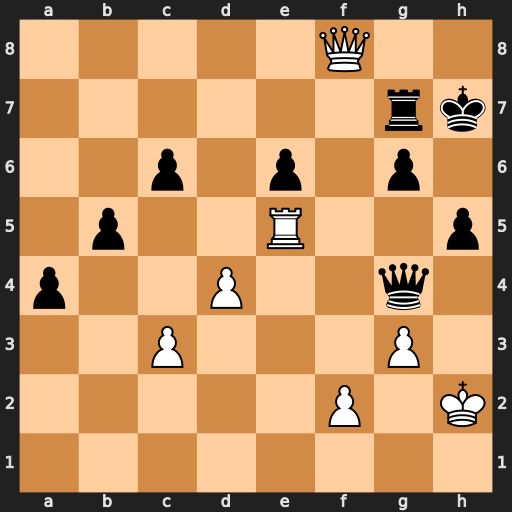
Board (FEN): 5Q2/6rk/2p1p1p1/1p2R2p/p2P2q1/2P3P1/5P1K/8
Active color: w
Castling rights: -
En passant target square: -
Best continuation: f3 Qf5 Rxf5